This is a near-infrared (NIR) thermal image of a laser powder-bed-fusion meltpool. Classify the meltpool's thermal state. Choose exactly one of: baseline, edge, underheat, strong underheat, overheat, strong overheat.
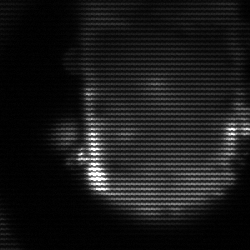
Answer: baseline